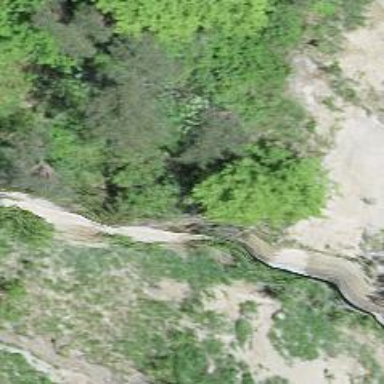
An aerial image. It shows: Natural cliff.